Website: apple
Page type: customer-info-address
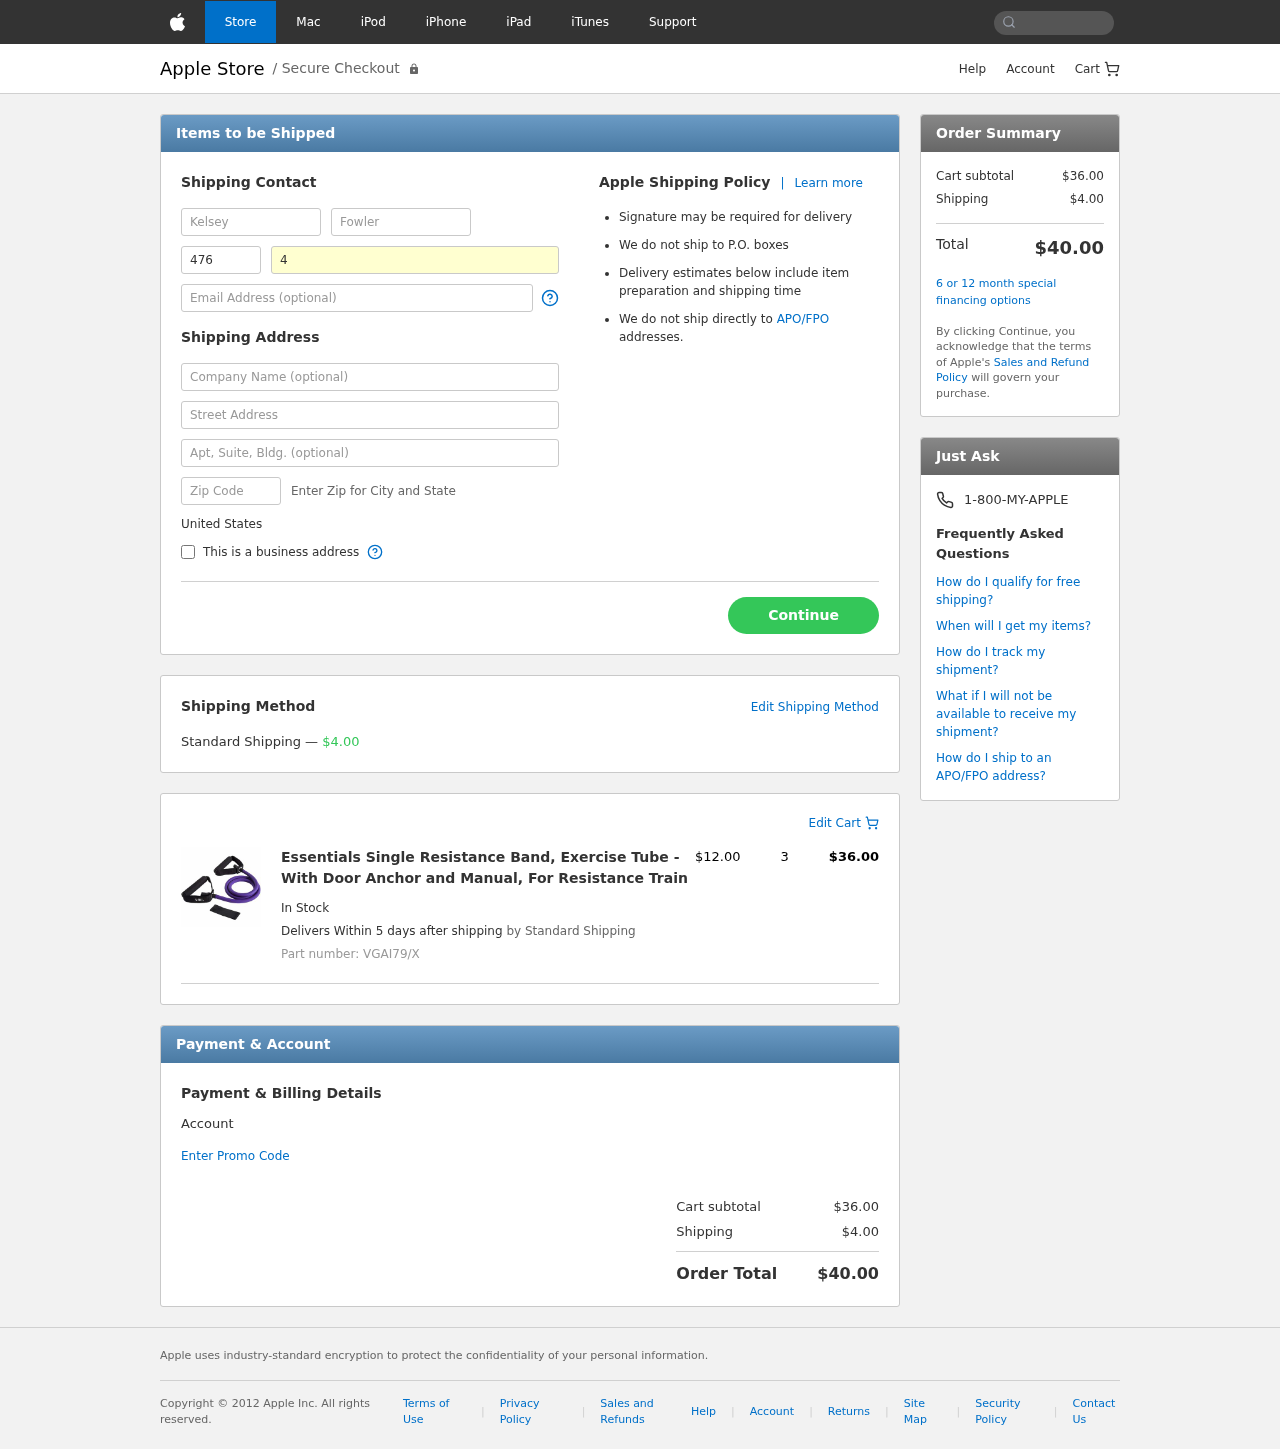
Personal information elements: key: PII_COUNTRY
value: United States
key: PII_FIRSTNAME
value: Kelsey
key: PII_LASTNAME
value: Fowler
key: PII_PHONE_AREA
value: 476
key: PII_PHONE_LINE
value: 4673
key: PII_EMAIL
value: kelsey_fowler@gmail.com
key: PII_STREET
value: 95558 Carney Mall
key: PII_STREET2
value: Suite 897
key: PII_POSTCODE
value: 28133
Product elements: key: PRODUCT1_NAME
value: Essentials Single Resistance Band, Exercise Tube - With Door Anchor and Manual, For Resistance Train
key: PRODUCT1_PRICE
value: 12
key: PRODUCT1_QUANTITY
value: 3
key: PRODUCT1_SKU
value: VGAI79/X
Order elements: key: ORDER_SHIPPING_COST
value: $4.00
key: ORDER_ITEM_TOTAL
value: $36.00
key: ORDER_SUBTOTAL
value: $36.00
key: ORDER_TOTAL
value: $40.00